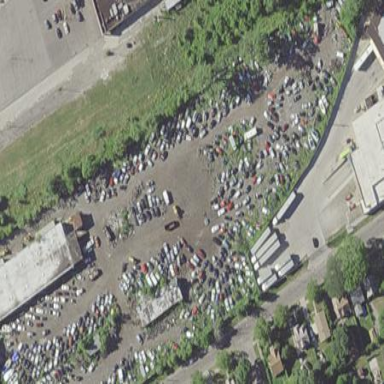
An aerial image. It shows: Scrap yard situated in industrial area.